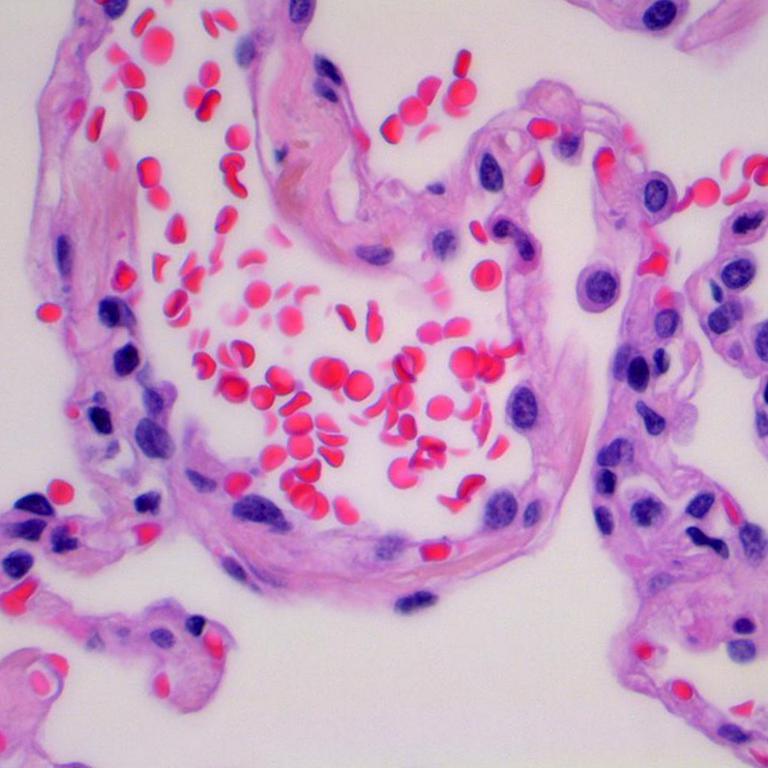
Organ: lung
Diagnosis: benign